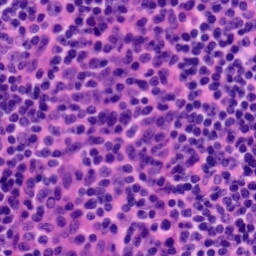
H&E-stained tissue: Tonsil